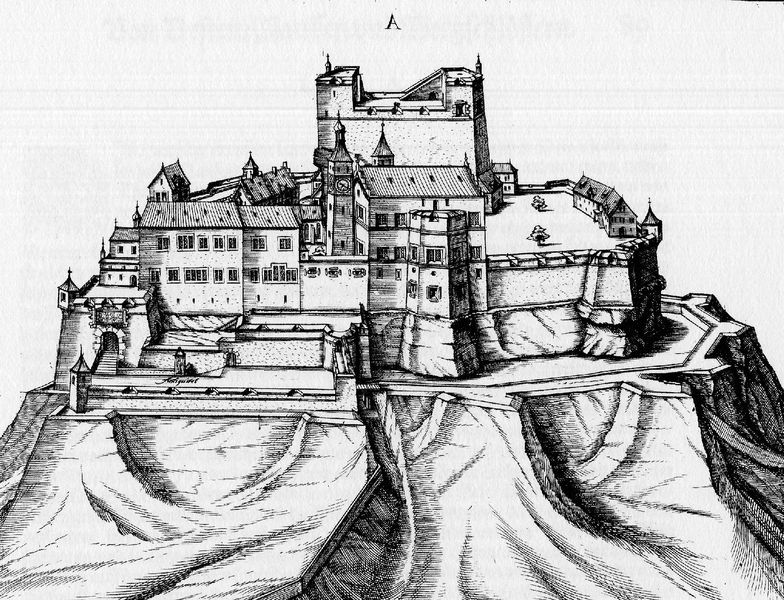
Titel: Architectura von Vestungen
Künstler: Daniel Specklin
Schlagwörter: baum, berg, bäume, fenster, schwarz, skizze, zeichnung, gebäude, haus, häuser, kirche, turm, mauer, platz, treppe, uhr, stufen, tor, zinnen, wohnhaus, burg, kreuz, türme, festung, druck, schwarz weiss, stich, waffen, mauern, schloß, mittelalter, plan, mittelpunkt, kupferstich, wassergraben, zugbrücke, wehranlage, felsplateau, burgplatz, a, burg berg  mauer aussichtsturm kirchturm